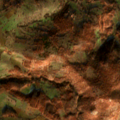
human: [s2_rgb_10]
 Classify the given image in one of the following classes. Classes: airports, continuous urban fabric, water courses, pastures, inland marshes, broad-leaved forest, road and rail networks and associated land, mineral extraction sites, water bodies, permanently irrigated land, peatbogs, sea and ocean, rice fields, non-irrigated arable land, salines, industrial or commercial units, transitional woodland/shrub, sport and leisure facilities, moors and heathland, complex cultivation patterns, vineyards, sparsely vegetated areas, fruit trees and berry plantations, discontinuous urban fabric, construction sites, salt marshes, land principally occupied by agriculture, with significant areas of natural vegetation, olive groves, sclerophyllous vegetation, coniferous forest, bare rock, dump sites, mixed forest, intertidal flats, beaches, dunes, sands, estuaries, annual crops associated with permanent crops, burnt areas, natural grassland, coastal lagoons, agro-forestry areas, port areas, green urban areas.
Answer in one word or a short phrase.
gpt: land principally occupied by agriculture, with significant areas of natural vegetation, broad-leaved forest, natural grassland, transitional woodland/shrub